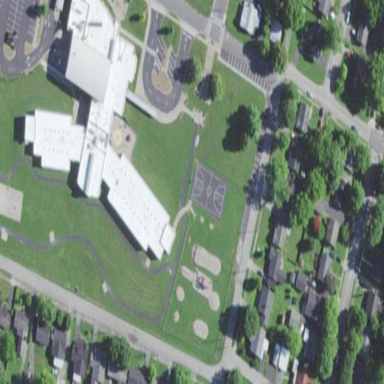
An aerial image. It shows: Kindergarten building.